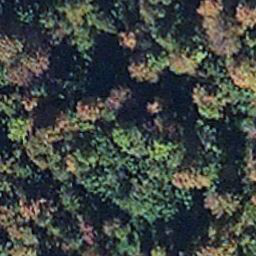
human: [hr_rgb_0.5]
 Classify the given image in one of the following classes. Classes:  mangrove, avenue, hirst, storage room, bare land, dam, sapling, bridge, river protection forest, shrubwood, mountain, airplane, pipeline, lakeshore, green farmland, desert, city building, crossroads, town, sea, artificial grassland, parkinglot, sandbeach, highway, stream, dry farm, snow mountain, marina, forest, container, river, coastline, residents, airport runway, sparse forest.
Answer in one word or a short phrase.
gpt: mangrove